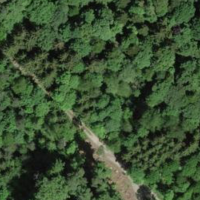
EUNIS habitat code: 41
Species observed at this site:
Anas platyrhynchos
Alopochen aegyptiaca
Erithacus rubecula
Mergus merganser
Garrulus glandarius
Columba palumbus
Motacilla alba
Turdus merula